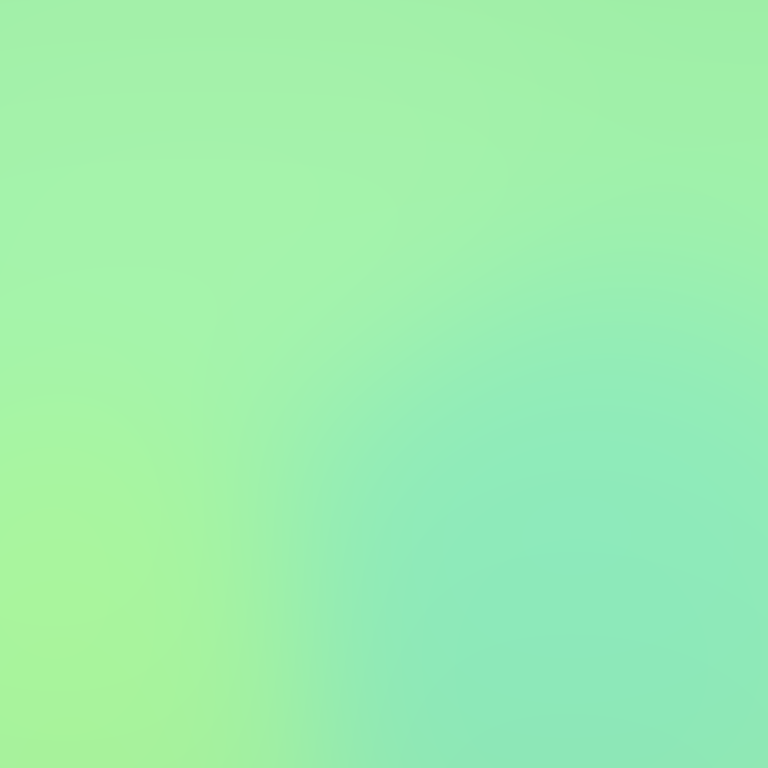
Abstract light effect, smooth gradient from soft green to light teal, calm atmosphere, diffuse light, no room, no furniture, no objects.